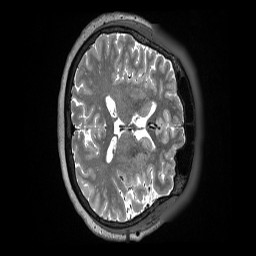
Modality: T2w
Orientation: axial
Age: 57
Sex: female